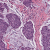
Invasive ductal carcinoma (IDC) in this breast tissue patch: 1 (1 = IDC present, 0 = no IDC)